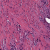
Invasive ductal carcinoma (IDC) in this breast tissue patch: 0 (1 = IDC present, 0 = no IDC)